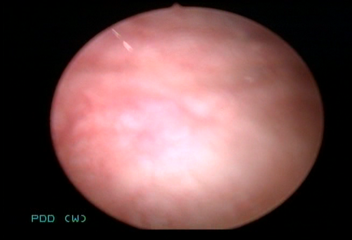
Modality: WLC
Class: Normal mucosa
Bladder cancer association: No